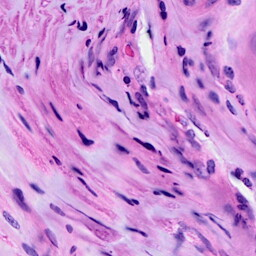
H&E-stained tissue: Breast